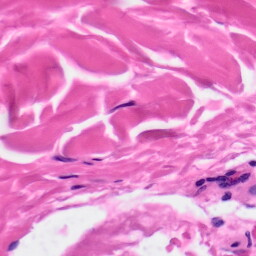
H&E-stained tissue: Skin